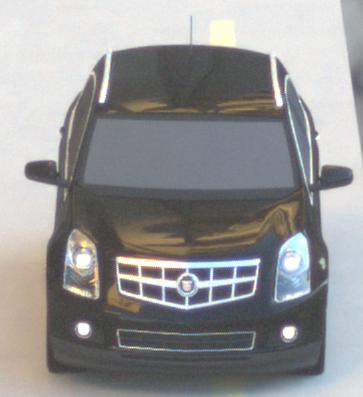
Make: Cadillac
Model: SRX 3.0 V6
Detailed model: SRX (II)
Model produced from: 2010/12
Model produced until: 2012/01
Doors: 5
Color: black
Road condition: dry road
Daytime: sunrise or sunset
Contrast: medium contrast